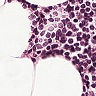
Metastatic tissue present: yes